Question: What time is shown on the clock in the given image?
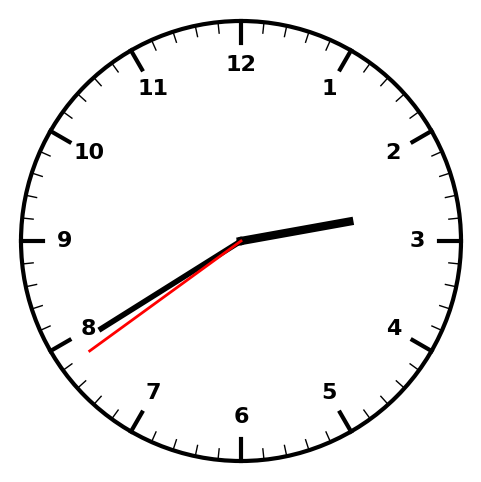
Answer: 02:39:39